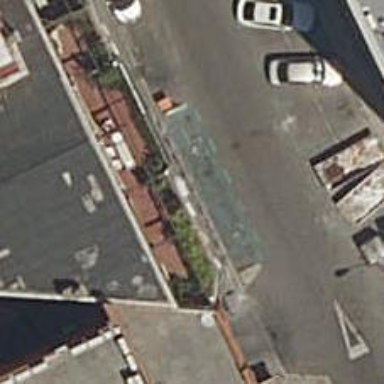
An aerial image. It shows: Motorcycle parking area.